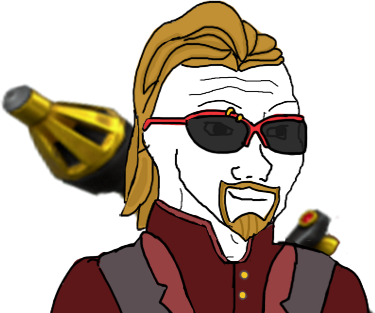
Label: 5_Bloomer